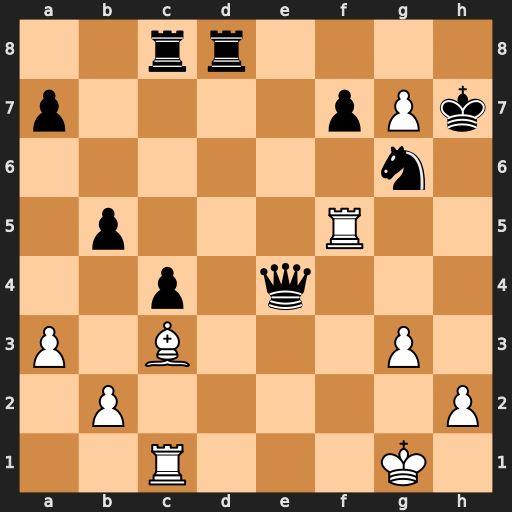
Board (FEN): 2rr4/p4pPk/6n1/1p3R2/2p1q3/P1B3P1/1P5P/2R3K1
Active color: w
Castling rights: -
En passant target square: -
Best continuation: Rh5+ Kg8 Rh8+ Nxh8 gxh8=Q#